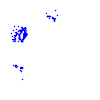
Particle: electron